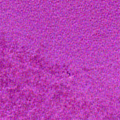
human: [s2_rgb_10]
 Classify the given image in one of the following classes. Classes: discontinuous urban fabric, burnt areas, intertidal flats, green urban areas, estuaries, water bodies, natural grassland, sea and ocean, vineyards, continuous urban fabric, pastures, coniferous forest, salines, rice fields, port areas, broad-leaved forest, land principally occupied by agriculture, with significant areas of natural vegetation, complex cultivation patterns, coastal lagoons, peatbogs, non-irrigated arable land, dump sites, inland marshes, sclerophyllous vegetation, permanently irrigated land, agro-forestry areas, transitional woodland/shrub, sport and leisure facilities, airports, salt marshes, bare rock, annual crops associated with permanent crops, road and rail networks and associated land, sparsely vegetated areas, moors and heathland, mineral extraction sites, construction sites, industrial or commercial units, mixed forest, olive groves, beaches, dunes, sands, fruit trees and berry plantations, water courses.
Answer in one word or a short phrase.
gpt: sea and ocean